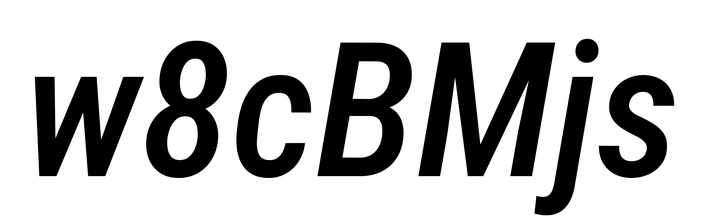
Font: Roboto-Italic_Condensed_Medium_Italic